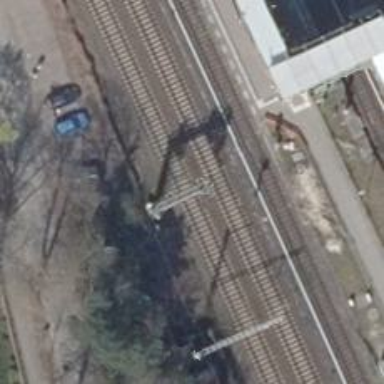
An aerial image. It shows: Railway signal.